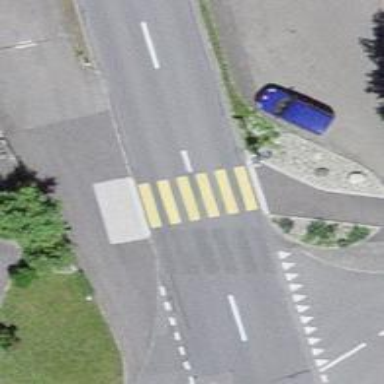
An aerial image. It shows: Bus stop with platform for public transport.